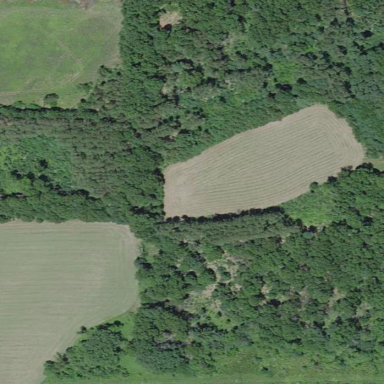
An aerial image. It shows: Wildlife opening within meadow area.